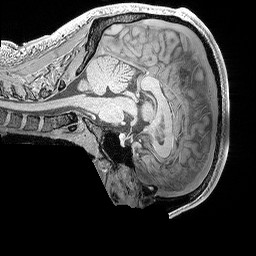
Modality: T1w
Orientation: sagittal
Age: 28
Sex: male
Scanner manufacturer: siemens
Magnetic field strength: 3 T
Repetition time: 5 s
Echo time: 0.00298 s